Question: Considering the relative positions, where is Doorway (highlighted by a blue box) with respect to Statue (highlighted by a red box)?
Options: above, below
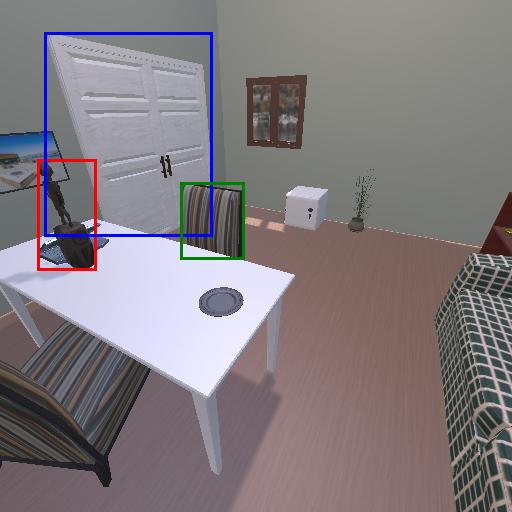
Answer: above